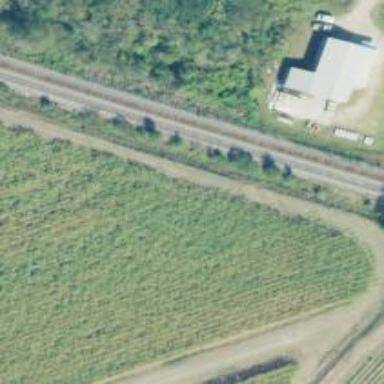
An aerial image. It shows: Railway track.